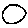
Label: circle